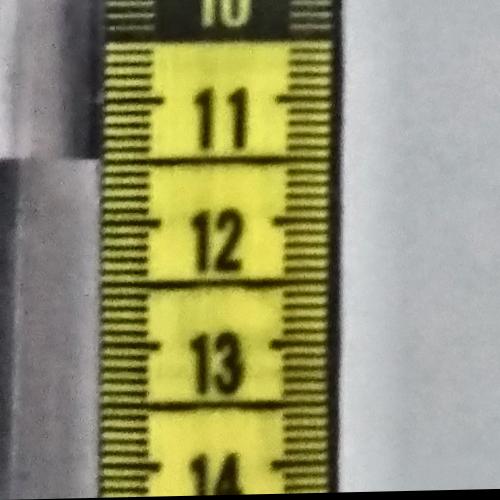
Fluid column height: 11.5 cm